Interaction volume radius: 5 \u00c5
Interaction volume height: 25 \u00c5
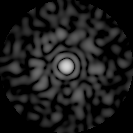
Disorder parameter: 0.8233